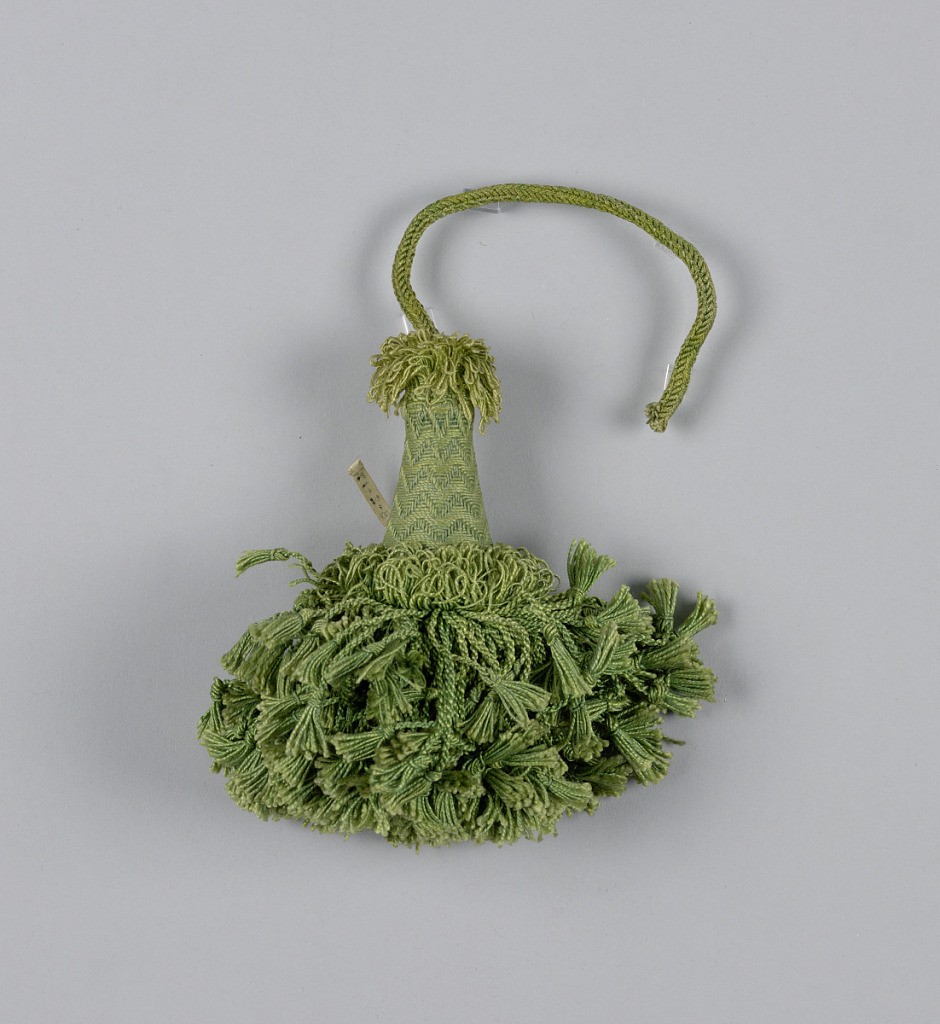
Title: Tassel
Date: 18th century
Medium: silk, wooden core, linen
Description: Skirt of twisted green silk threads in two lengths, each supporting a small tassel. Head, cylindrical and broadening toward the base, is wrapped in green silk thread in chevron pattern. Collars of looped silk thread at top and bottom. Cord of braided green silk threads.